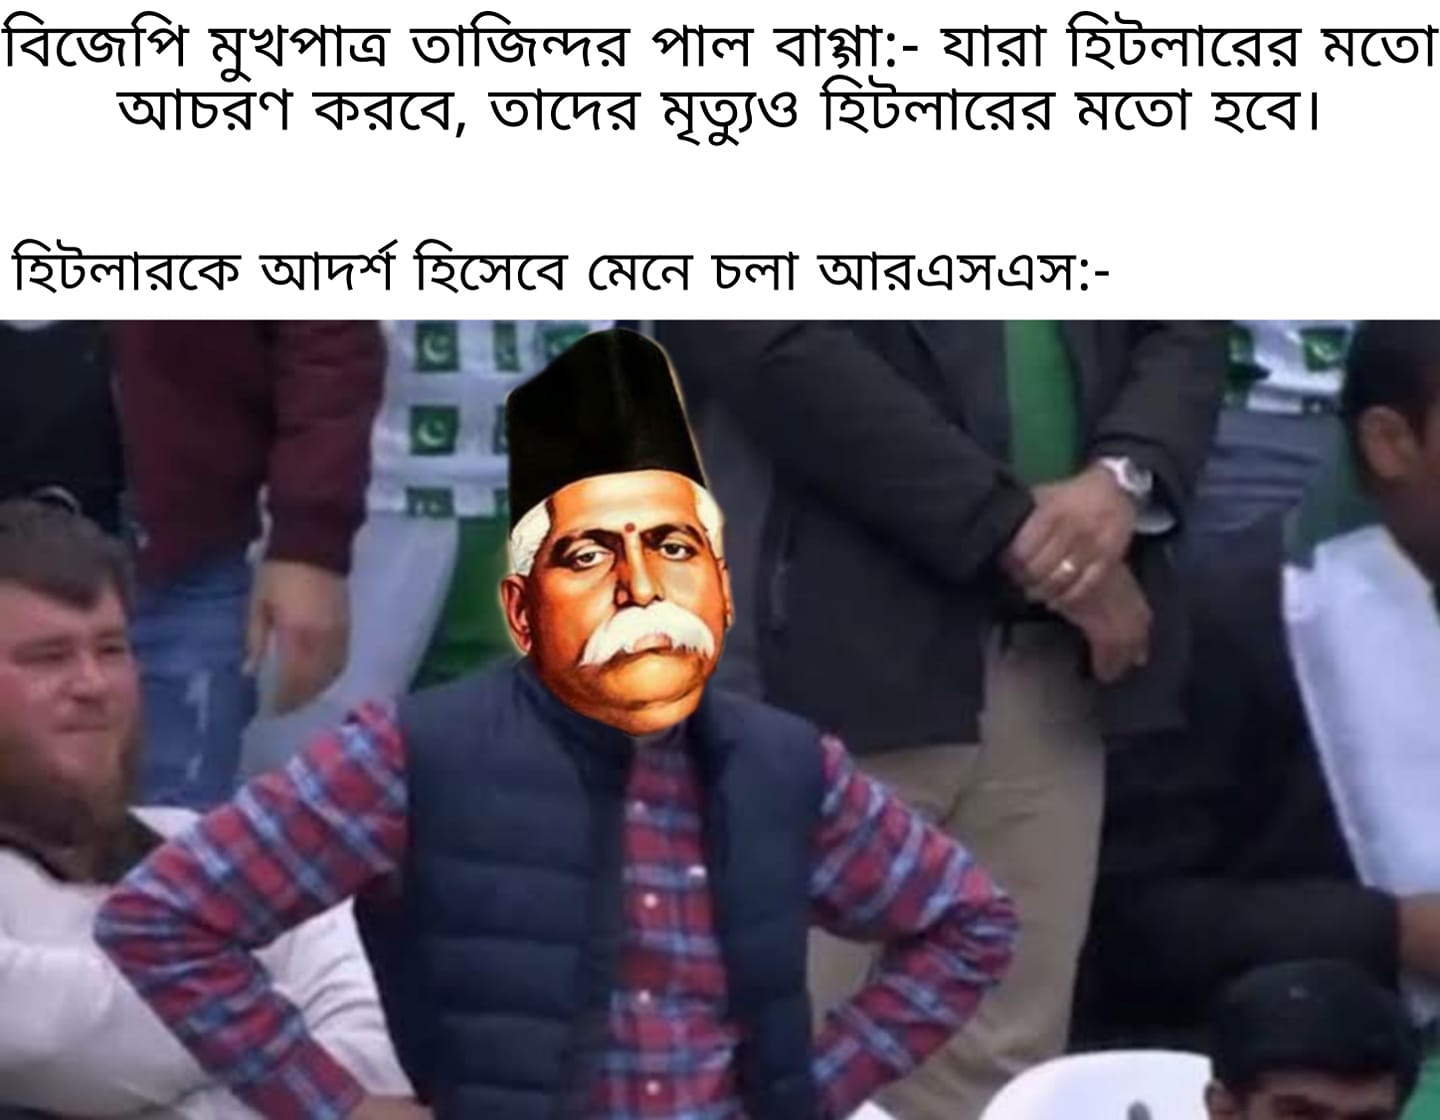
Text: বিজেপি মুখপাত্র তাজিন্দর পাল বাগা:- যারা হিটলারের মতো আচরণ করবে; তাদের মৃত্যুও হিটলারের মতো হবে হিটলারকে আদর্শ হিসেবে মেনে চলা আরএসএস:-
Label: Hate
Hate category: Political
Targeted group: Organization